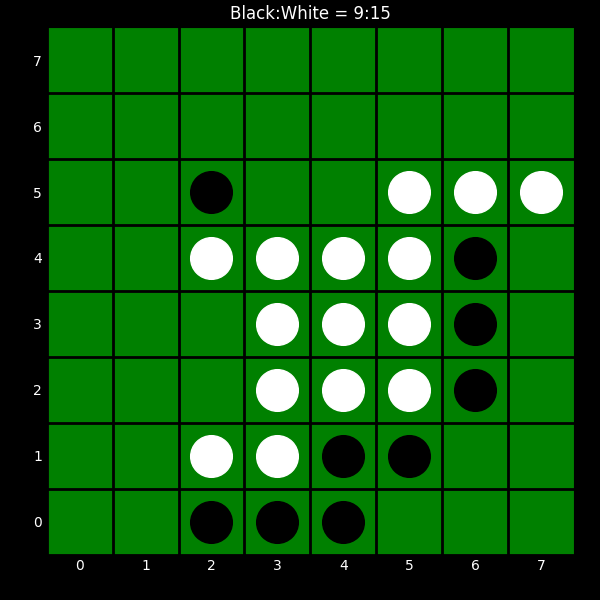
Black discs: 9
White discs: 15